Question: In GtkTreeView, there is a built-in search feature:

However, by default it only matches from the beginning of the string. So "parent" would match but "arent 0" would not.
Is there a way to change that default behavior so that searching would match mid-string as well?
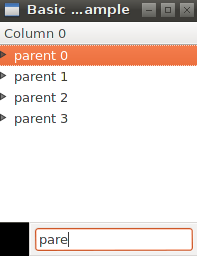
Answer: Yes, use <URL> to set the function which does the comparison. Then implement a function which does sub-string searching.